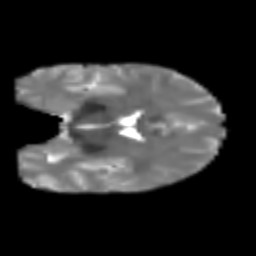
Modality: T2w
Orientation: coronal
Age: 23
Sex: male
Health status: healthy